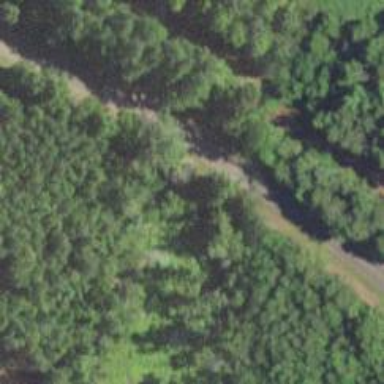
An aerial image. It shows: Culvert tunnel.